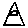
Label: triangle